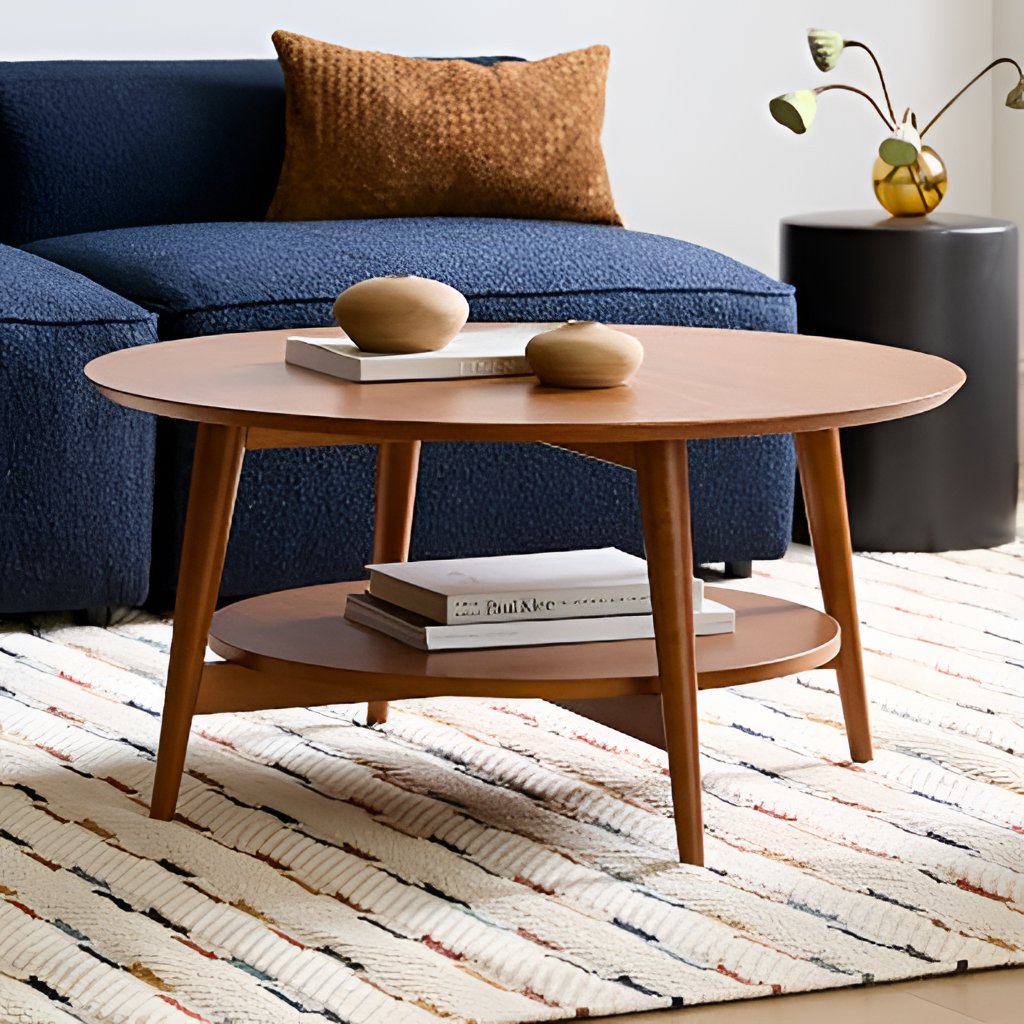
brown wood coffee table, living room, paint wallpaper, with solid pattern, mid-century, wood flooring, with plank pattern